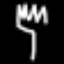
Label: fork